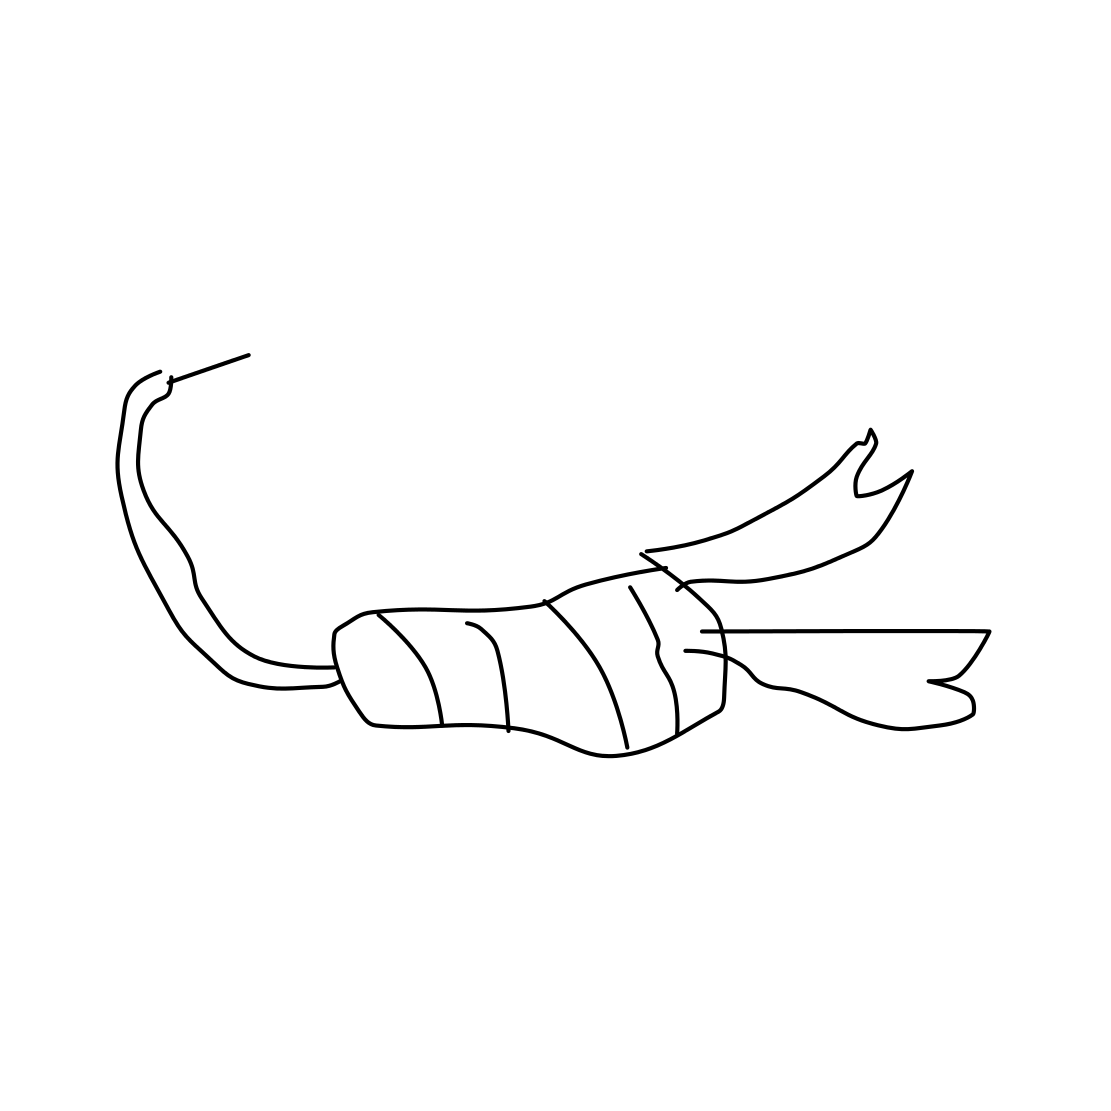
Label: scorpion